Field crop: maize
Growth stage: 2
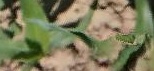
Species: maize